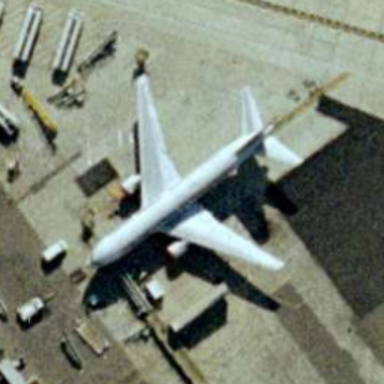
An airplanes is surrounded with some cars .